Question: my progress bar is working perfect when i write value into my html but it it dont work when i pass value from jquery .. e.g $('#progresslevel').html(data);
right now i have this html in which if i insert value into my progress bar it works
'''
<span class="demo-progress" data-progress-options='{"size":false,"style":"large","barClasses":["green-gradient","glossy"],"innerMarks":25,"stripes":true,"darkStripes":false}'>50%</span>
'''

but if i do this in jquery
here i am getting a value from controller
'''
$('.demo-progress').html(data);
'''
it didnt work .. only 50 is written on box and nothing else .. progress bar dont appear
i tried this also by giving a div after span class and then pass value to the div but still it didnt work
anyone know how to fix this issue
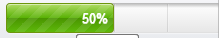
Answer: You should not be directly modifying the progress bar's component elements yourself. The Progressbar widget has an <URL> option:
'''
$(".demo-progress").progressbar("option", "value", 50);
'''